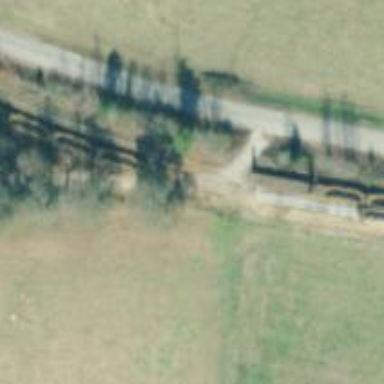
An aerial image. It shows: Railway level crossing.